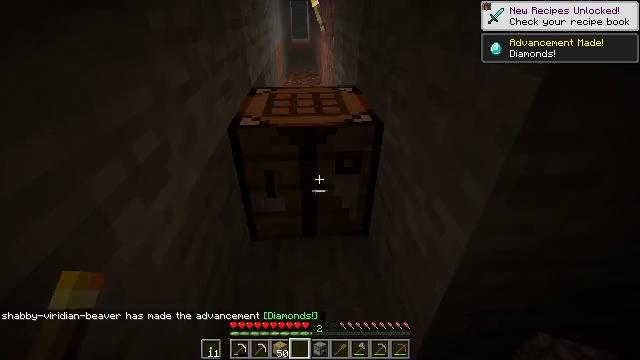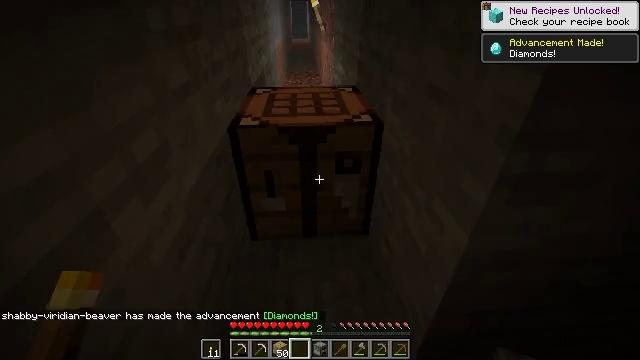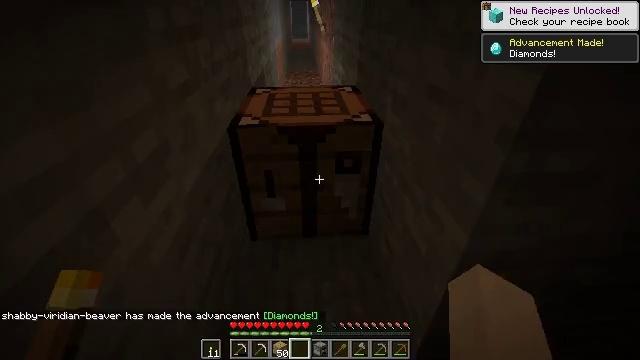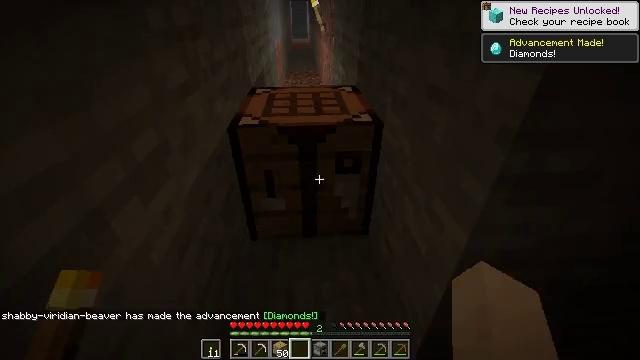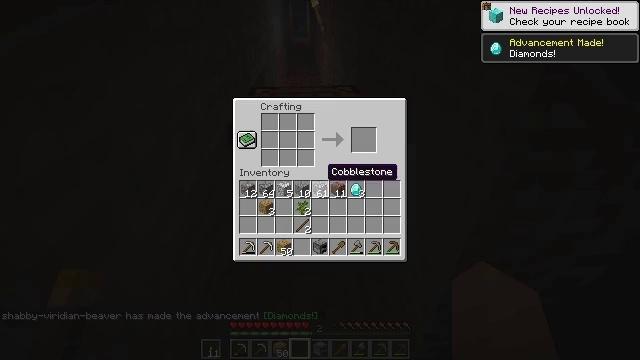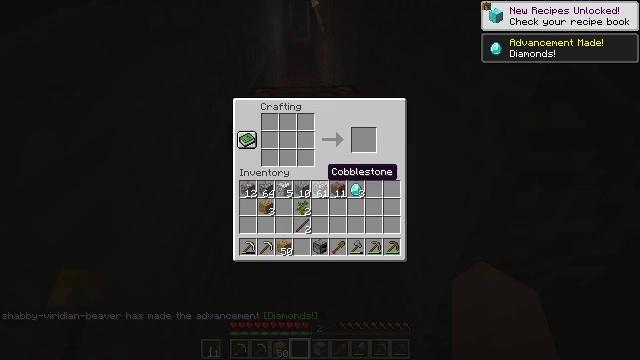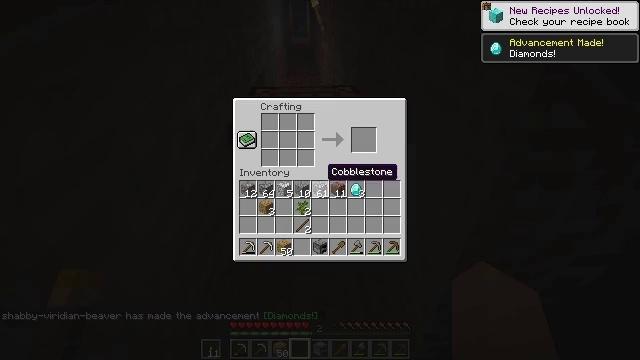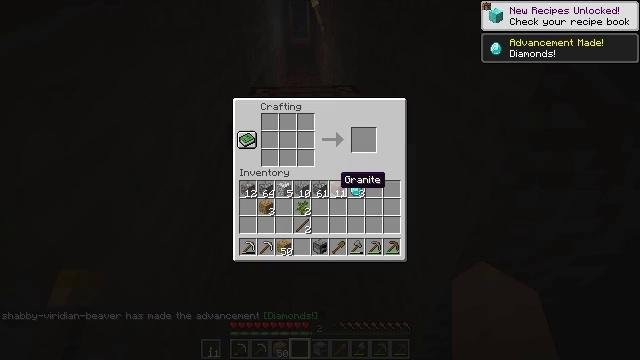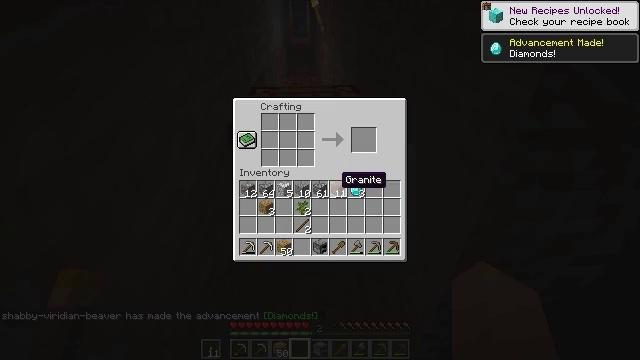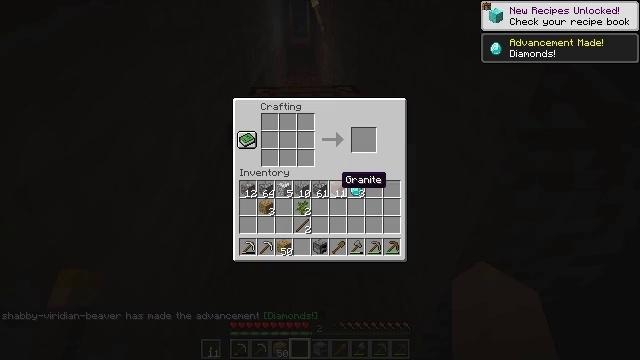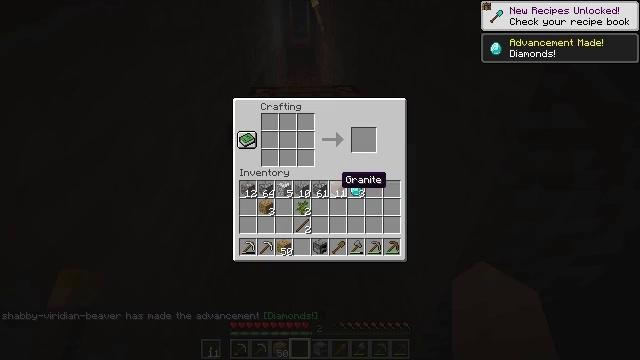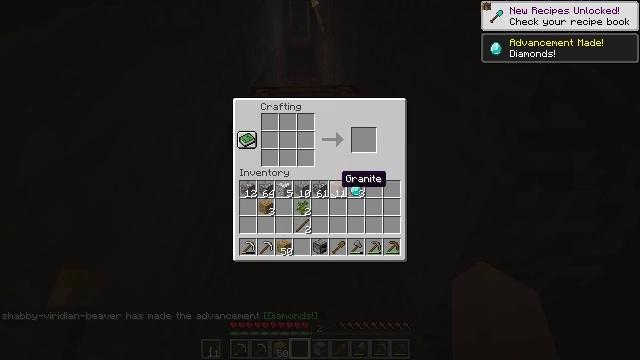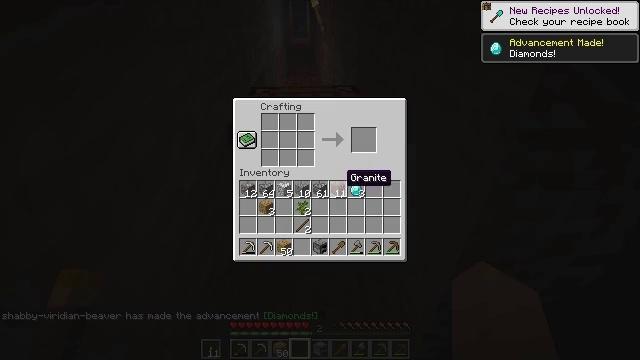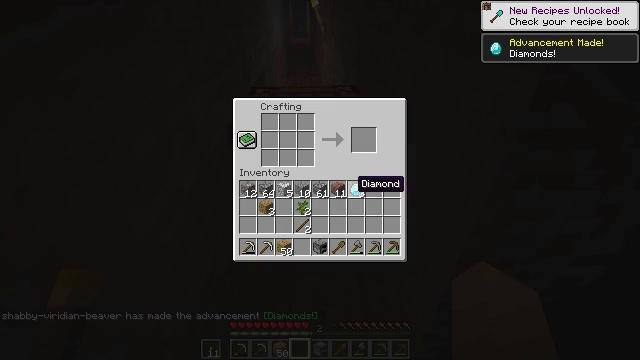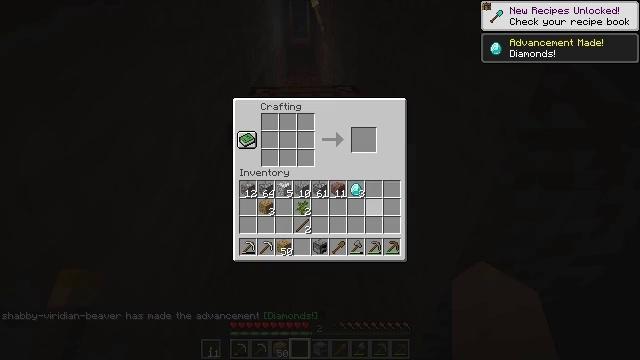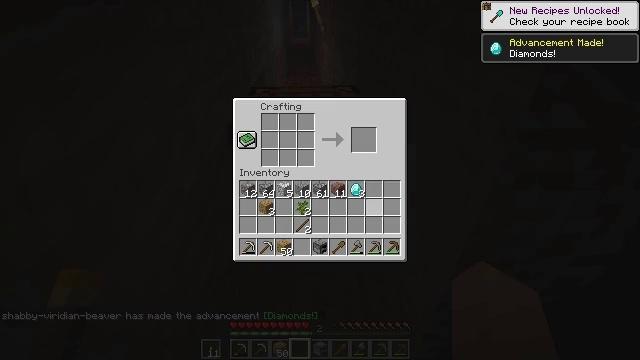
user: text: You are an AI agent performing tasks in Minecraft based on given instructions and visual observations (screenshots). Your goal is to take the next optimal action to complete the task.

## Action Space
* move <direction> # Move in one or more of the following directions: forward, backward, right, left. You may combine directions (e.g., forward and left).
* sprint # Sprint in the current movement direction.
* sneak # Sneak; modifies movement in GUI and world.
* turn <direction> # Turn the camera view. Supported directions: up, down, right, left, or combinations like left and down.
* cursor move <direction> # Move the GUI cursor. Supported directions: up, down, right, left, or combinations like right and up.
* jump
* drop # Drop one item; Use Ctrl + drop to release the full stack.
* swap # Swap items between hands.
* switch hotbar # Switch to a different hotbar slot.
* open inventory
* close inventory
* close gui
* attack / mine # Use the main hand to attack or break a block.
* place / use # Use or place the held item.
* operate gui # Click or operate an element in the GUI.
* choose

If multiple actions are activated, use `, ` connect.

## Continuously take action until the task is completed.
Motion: motion action
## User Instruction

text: Make a diamond pickaxe using the crafting table.
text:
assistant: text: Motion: use / place
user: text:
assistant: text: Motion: use / place
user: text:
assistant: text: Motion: no_op
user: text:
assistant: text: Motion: open gui
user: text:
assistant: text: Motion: no_op
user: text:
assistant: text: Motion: no_op
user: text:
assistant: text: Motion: cursor move right and down
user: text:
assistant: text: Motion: no_op
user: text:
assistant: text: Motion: no_op
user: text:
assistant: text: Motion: no_op
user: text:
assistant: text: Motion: no_op
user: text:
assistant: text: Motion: no_op
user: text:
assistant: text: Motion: cursor move right
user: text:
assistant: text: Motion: cursor move right and down
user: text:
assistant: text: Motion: no_op
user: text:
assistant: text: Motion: no_op
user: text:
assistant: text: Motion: no_op
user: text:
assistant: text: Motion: no_op
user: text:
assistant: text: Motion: cursor move up
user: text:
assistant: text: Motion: no_op
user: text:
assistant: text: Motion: operate gui
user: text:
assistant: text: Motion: operate gui
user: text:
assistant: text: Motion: cursor move left, operate gui
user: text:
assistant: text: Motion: cursor move left and up
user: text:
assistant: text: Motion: cursor move left and up
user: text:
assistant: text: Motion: cursor move left and up
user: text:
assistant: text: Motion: cursor move up
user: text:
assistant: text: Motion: no_op
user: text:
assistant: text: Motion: no_op
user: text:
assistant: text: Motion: no_op